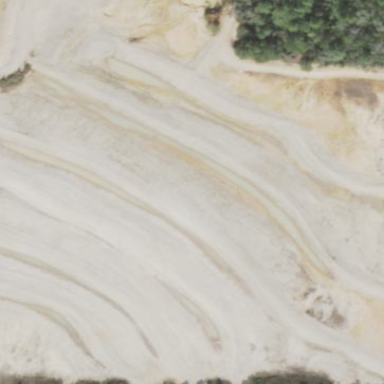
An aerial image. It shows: Brownfield area used for sand resource extraction.